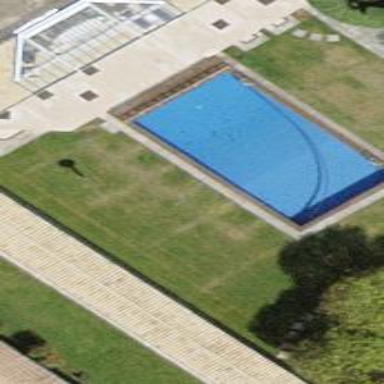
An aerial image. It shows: Swimming pool located in leisure land.